Question: Good day, today I installed ruby on rails on my server, nevertheless there are errors in execution of my app:
'''
rails new testingApp
cd testingApp
rails server
// Appears in my console(Putty) a error.
'''
The error is:
'''
Could not find gem 'puma (~> 3.7)' in any of the gem sources listed in your Gemfile.
Run 'bundle install' to install missing gems.
'''
I do not understand reason of error and I need help regarding this.
I learned to installing Ruby and complements from youtube:
<URL>
The command used for installing there are:
'''
Ruby installation: sudo apt-get install build-essential patch ruby-dev zlib1g-dev liblzma-dev libsqlite3-dev
Rails installation: sudo gem install rails -v 5.0.0.1
NodeJS installation: sudo apt-get install nodejs
'''
My server have technical requirements:
- - -
Sorry for my english is very bad.
Thanks for reading of my post and help.

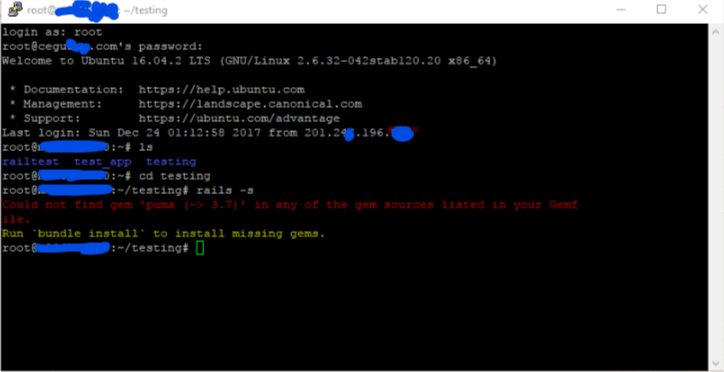
Answer: If you project created after putting the command
'''
rails new testingApp
'''
then it is ok but need to install all dependencies
'''
cd testingApp
#=> then run bundler
bundle install
#=> if bundle run properly then run
rails server or rails s
'''
Hope will work